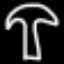
Label: mushroom